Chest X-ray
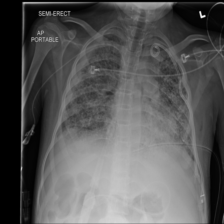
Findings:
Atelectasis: negative
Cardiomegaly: negative
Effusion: negative
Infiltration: negative
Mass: negative
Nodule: negative
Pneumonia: negative
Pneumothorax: negative
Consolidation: negative
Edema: negative
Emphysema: negative
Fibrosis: negative
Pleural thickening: positive
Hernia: negative